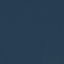
Land use / land cover: SeaLake